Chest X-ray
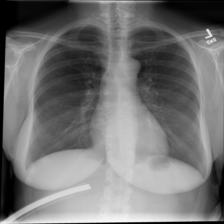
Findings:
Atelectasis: negative
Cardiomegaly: negative
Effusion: negative
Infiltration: negative
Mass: negative
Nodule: negative
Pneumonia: negative
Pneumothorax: negative
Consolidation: negative
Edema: negative
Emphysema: negative
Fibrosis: negative
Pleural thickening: negative
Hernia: negative